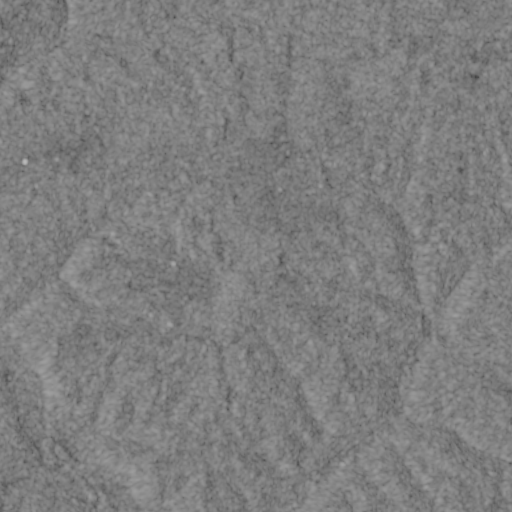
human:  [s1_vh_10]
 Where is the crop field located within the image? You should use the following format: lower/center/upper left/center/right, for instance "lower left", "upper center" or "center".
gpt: The crop field is located in the upper left of the image.
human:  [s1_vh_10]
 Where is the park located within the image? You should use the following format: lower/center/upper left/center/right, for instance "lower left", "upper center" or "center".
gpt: The park is located in the lower left of the image.
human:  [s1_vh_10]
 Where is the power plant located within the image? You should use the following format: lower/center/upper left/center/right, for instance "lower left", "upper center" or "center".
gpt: There is no power plant in the image.

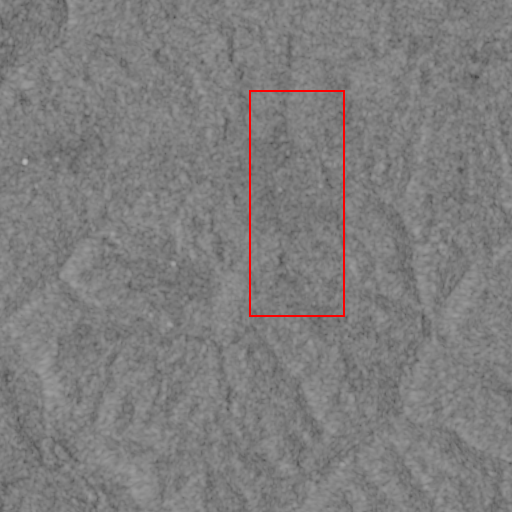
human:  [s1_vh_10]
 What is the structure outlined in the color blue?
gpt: There is no blue outline.
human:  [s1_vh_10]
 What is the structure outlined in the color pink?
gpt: There is no structure outlined in pink.